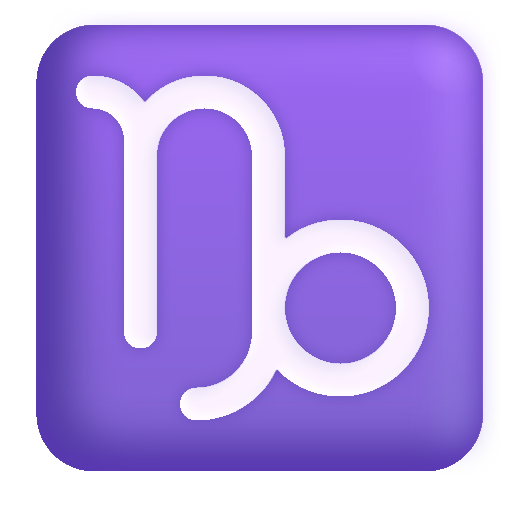
capricorn color